Field crop: maize
Growth stage: 2
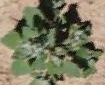
Species: chenopodium